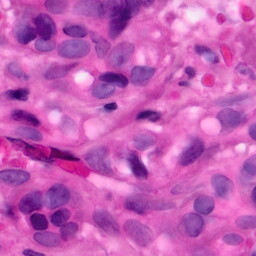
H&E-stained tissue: Pancreatic